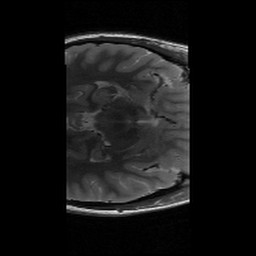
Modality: T2w
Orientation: axial
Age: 23
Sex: female
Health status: healthy
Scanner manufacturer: siemens
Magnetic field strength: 3 T
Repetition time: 6 s
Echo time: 0.064 s